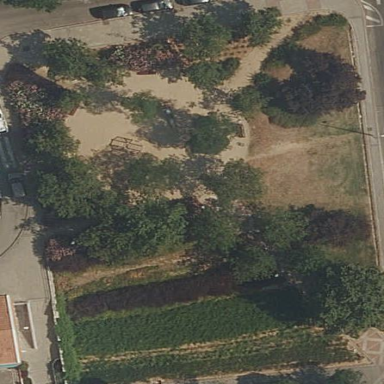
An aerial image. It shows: Park.